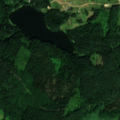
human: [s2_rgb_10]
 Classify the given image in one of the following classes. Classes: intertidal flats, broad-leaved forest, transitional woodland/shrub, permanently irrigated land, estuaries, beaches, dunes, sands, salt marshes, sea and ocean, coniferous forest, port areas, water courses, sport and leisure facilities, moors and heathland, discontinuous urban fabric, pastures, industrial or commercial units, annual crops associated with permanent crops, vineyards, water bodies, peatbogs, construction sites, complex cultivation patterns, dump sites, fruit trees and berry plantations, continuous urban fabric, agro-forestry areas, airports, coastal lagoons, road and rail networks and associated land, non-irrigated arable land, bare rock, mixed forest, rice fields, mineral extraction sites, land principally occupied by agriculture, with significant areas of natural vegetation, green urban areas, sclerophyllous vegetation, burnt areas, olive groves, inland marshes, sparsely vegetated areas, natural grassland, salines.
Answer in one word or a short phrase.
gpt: complex cultivation patterns, land principally occupied by agriculture, with significant areas of natural vegetation, coniferous forest, mixed forest, transitional woodland/shrub